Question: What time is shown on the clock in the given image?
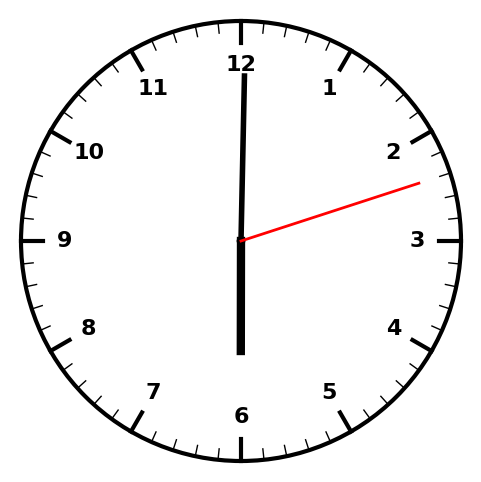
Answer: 06:00:12